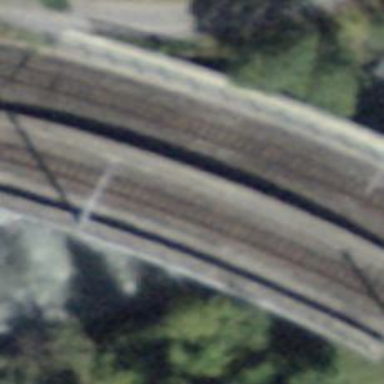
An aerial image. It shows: Narrow-gauge railway bridge with electrified contact lines and one track.